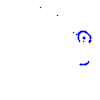
Particle: proton